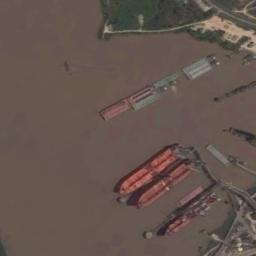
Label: ship